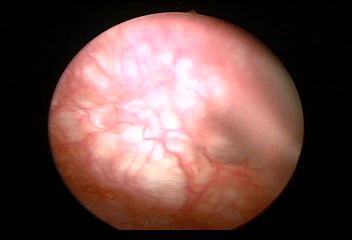
Modality: WLC
Class: Normal mucosa
Bladder cancer association: No